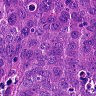
Metastatic tissue present: yes